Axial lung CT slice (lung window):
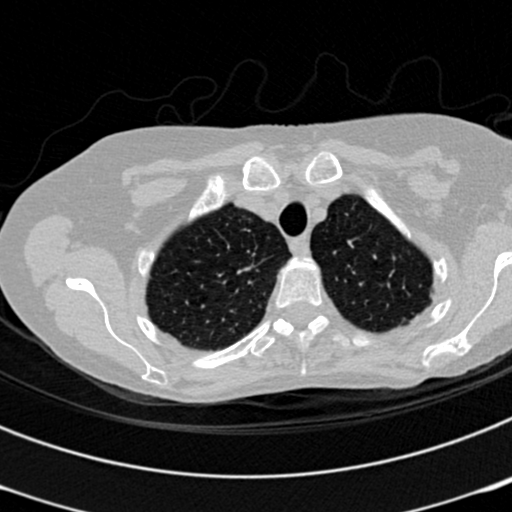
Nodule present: no